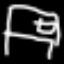
Label: bed